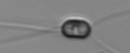
Label: Chaetoceros